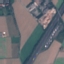
Label: Highway